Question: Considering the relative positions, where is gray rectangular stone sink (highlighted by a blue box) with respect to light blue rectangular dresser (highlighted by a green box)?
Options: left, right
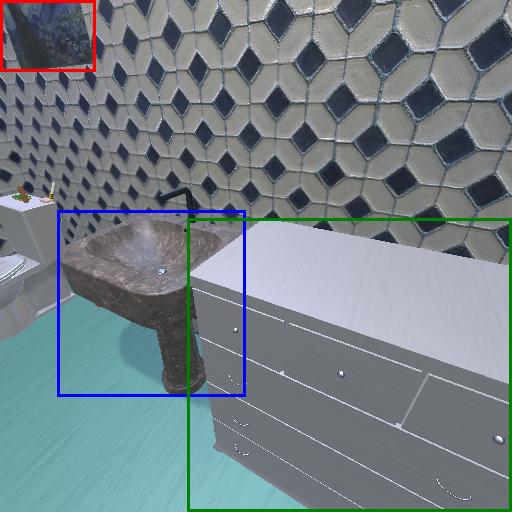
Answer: left